图 1 圆柱形笔筒的底面直径为 \(10\ \text{cm}\)（壁的厚度忽略不计），母线长为 \(42\ \text{cm}\)，直观图如图 2 所示，\(AB\)，\(CD\) 分别为该圆柱的上底面和下底面直径，且 \(AB \perp CD\)，则三棱锥 \(A-BCD\) 的体积为（\(\quad\)）

\vspace{1em}
\(\text{A.}\ 640\ \text{cm}^3\qquad\text{B.}\ 660\ \text{cm}^3\qquad\text{C.}\ 700\ \text{cm}^3\qquad\text{D.}\ 720\ \text{cm}^3\)
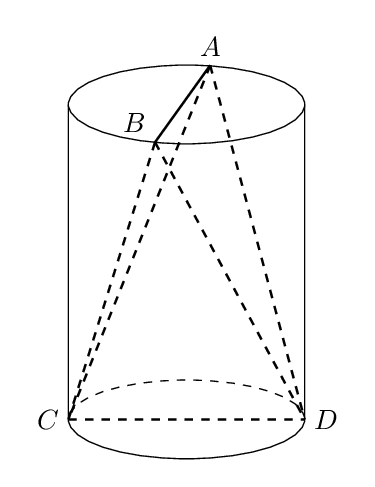
【解答】
\textbf{【答案】} C

\textbf{【分析】} 取 \(AB\) 的中点 \(O\)，连接 \(OC\)，\(OD\)，证得 \(AB \perp\) 平面 \(OCD\)，三棱锥 \(A-BCD\) 的体积 \(V_{A-BCD} = \dfrac{1}{3}S_{\triangle OCD} \cdot AB\)，计算得到答案。

\textbf{【详解】} 由 \(AB \perp CD\)，易得 \(BC = AC = BD = AD\)，取 \(AB\) 的中点 \(O\)，连接 \(OC\)，\(OD\)，

则 \(AB \perp OC\)，\(AB \perp OD\)，又 \(OC \cap OD = O\)，\(OC\)，\(OD \subset\) 平面 \(OCD\)，

所以 \(AB \perp\) 平面 \(OCD\)，

所以
\[
V_{A-BCD} = \frac{1}{3}S_{\triangle OCD} \cdot AB = \frac{1}{3} \times \frac{1}{2} \times 42 \times 10 \times 10 = 700\ \text{cm}^3,
\]

故选：C.

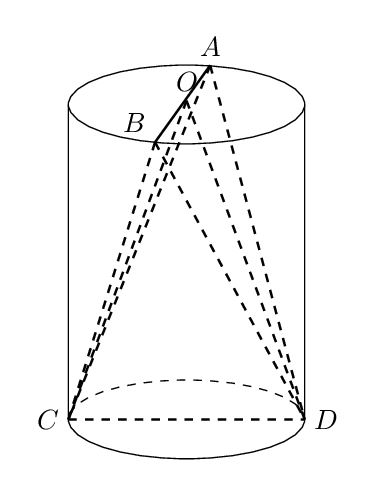